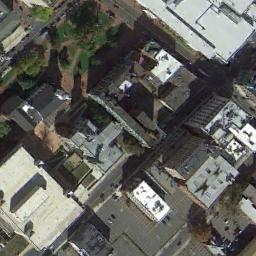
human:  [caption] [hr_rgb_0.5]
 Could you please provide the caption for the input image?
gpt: A commercial area has some buildings and a small park is also in the commercial area .

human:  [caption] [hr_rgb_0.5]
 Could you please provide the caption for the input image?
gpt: In a business district there are several tall buildings of different shapes and several roads with many cars and many trees .

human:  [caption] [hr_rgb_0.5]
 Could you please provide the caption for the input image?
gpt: There is not much traffic on the roads downtown .

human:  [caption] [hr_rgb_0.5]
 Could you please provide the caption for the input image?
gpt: The commercial area is near a parking lot .

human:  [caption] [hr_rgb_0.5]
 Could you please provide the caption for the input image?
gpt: There are some buildings with white roofs on a commercial area .